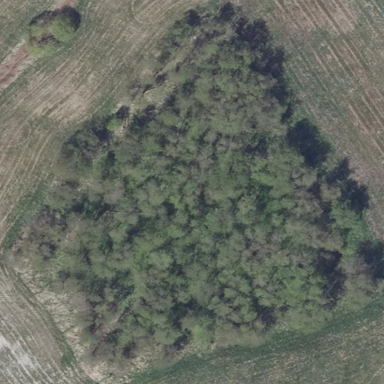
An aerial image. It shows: Woodland consisting of broadleaved trees.